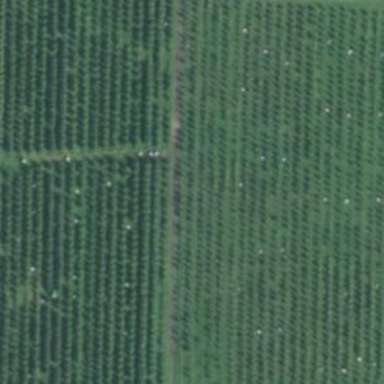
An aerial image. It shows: Orchard.